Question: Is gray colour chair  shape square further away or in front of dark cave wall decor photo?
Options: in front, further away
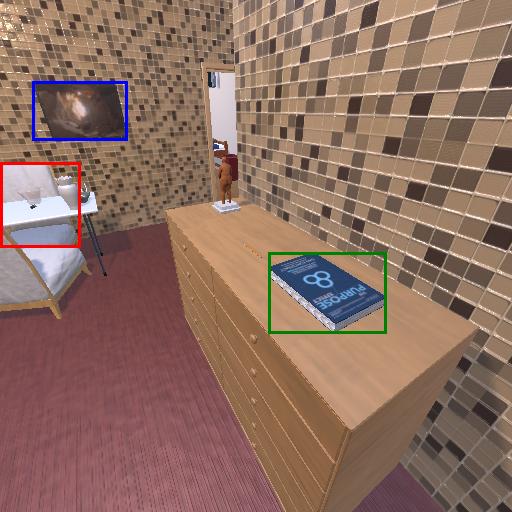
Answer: in front